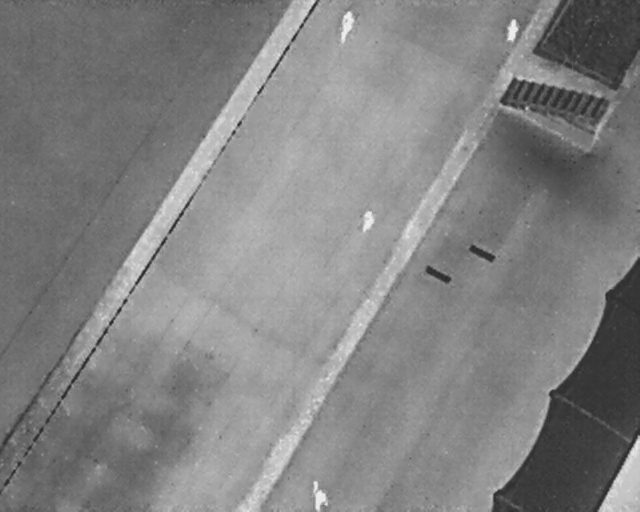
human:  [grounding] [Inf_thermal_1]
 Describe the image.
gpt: In the satellite image, there is  <ref>1 medium person </ref> <box>[[55, 41, 59, 44, 5]]</box> located at center,  <ref>1 large person </ref> <box>[[51, 3, 57, 6, 9]]</box> located at top,  <ref>1 large person </ref> <box>[[47, 94, 52, 98, 2]]</box> located at bottom,  <ref>1 large person </ref> <box>[[77, 4, 82, 7, 3]]</box> located at top right.